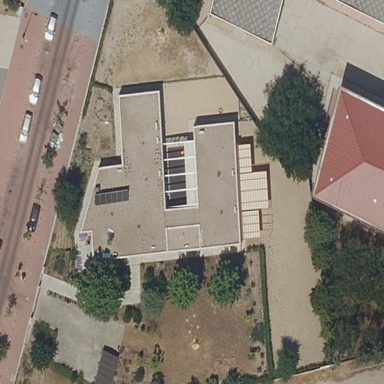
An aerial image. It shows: Kindergarten.